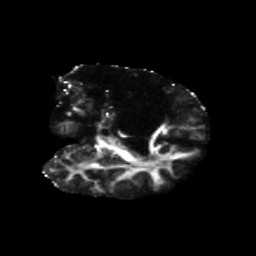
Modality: FA
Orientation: coronal
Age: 48
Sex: male
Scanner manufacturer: siemens
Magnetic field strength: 3 T
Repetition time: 5.47 s
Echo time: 0.0854 s